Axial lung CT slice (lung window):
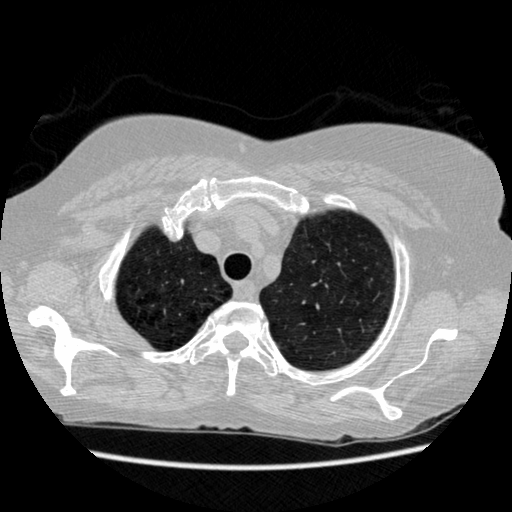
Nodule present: no